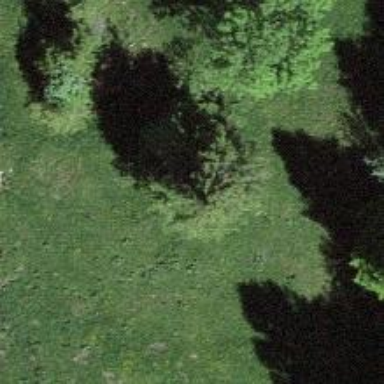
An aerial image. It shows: Single tag "natural: tree."